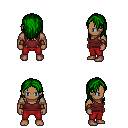
a pixel art fantasy rpg character, male body template, human, dark skin, maroon pirate shirt, red pants, green long hairstyle, cloth bracers, four views (front, back, left, right), 2x2 character sprite sheet, small pixel art, hard edges, no anti-aliasing